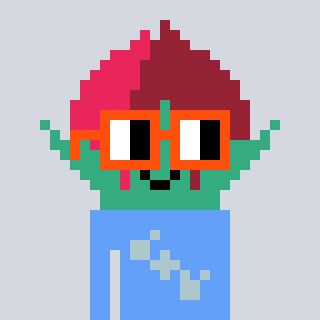
a pixel art character with square orange glasses, a rosebud-shaped head and a blue-colored body on a cool background